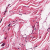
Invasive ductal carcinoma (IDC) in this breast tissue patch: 0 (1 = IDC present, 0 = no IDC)